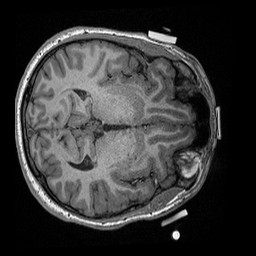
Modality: T1w
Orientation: axial
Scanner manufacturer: ge
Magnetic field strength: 3 T
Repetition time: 2.349 s
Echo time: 0.002968 s